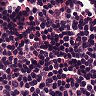
Metastatic tissue present: no